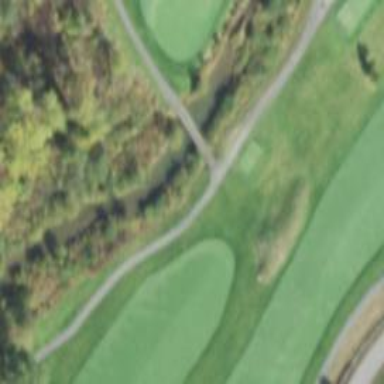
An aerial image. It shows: Path designated for golf carts.